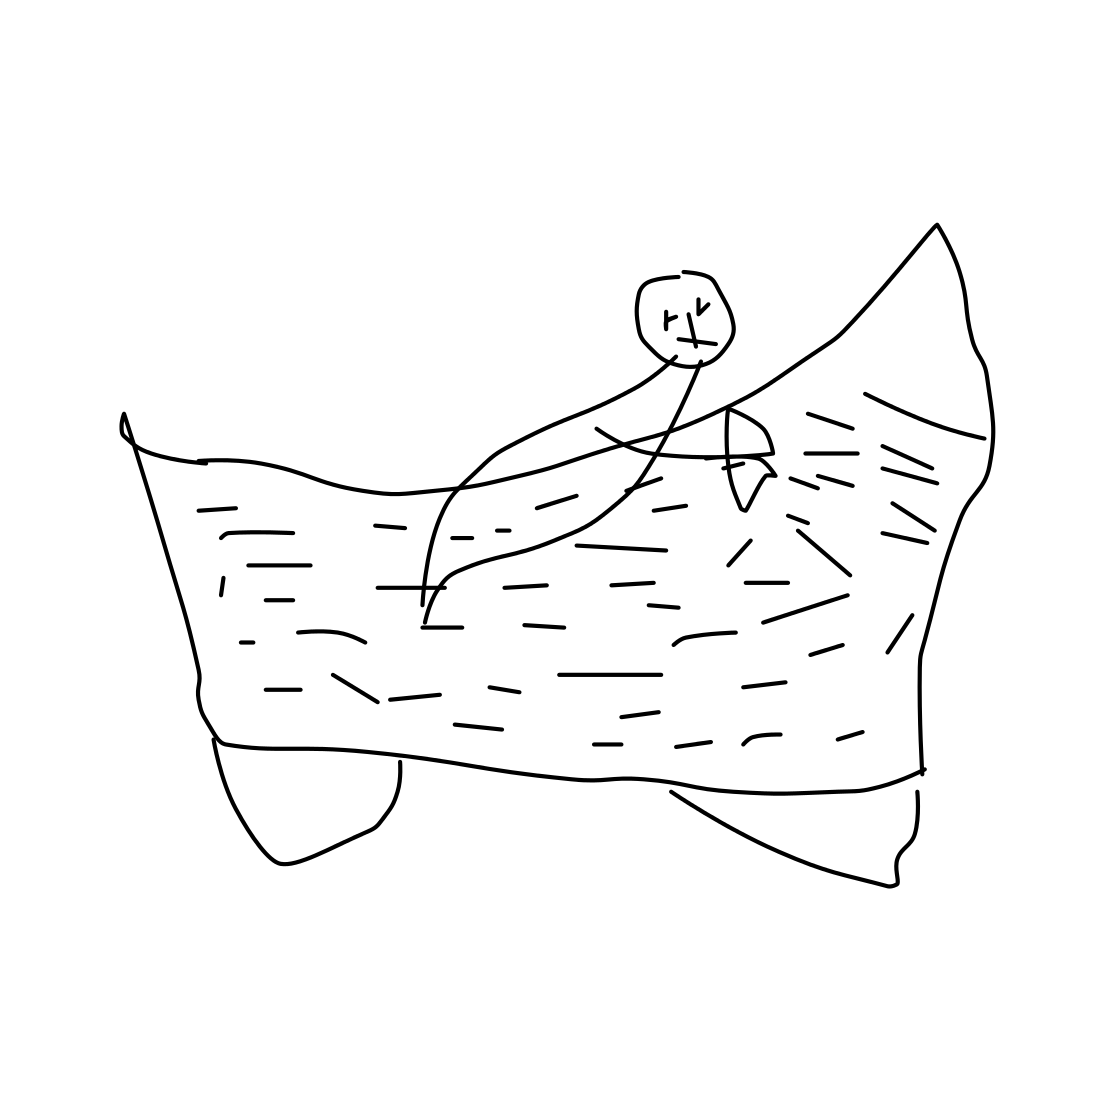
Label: bathtub